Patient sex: F
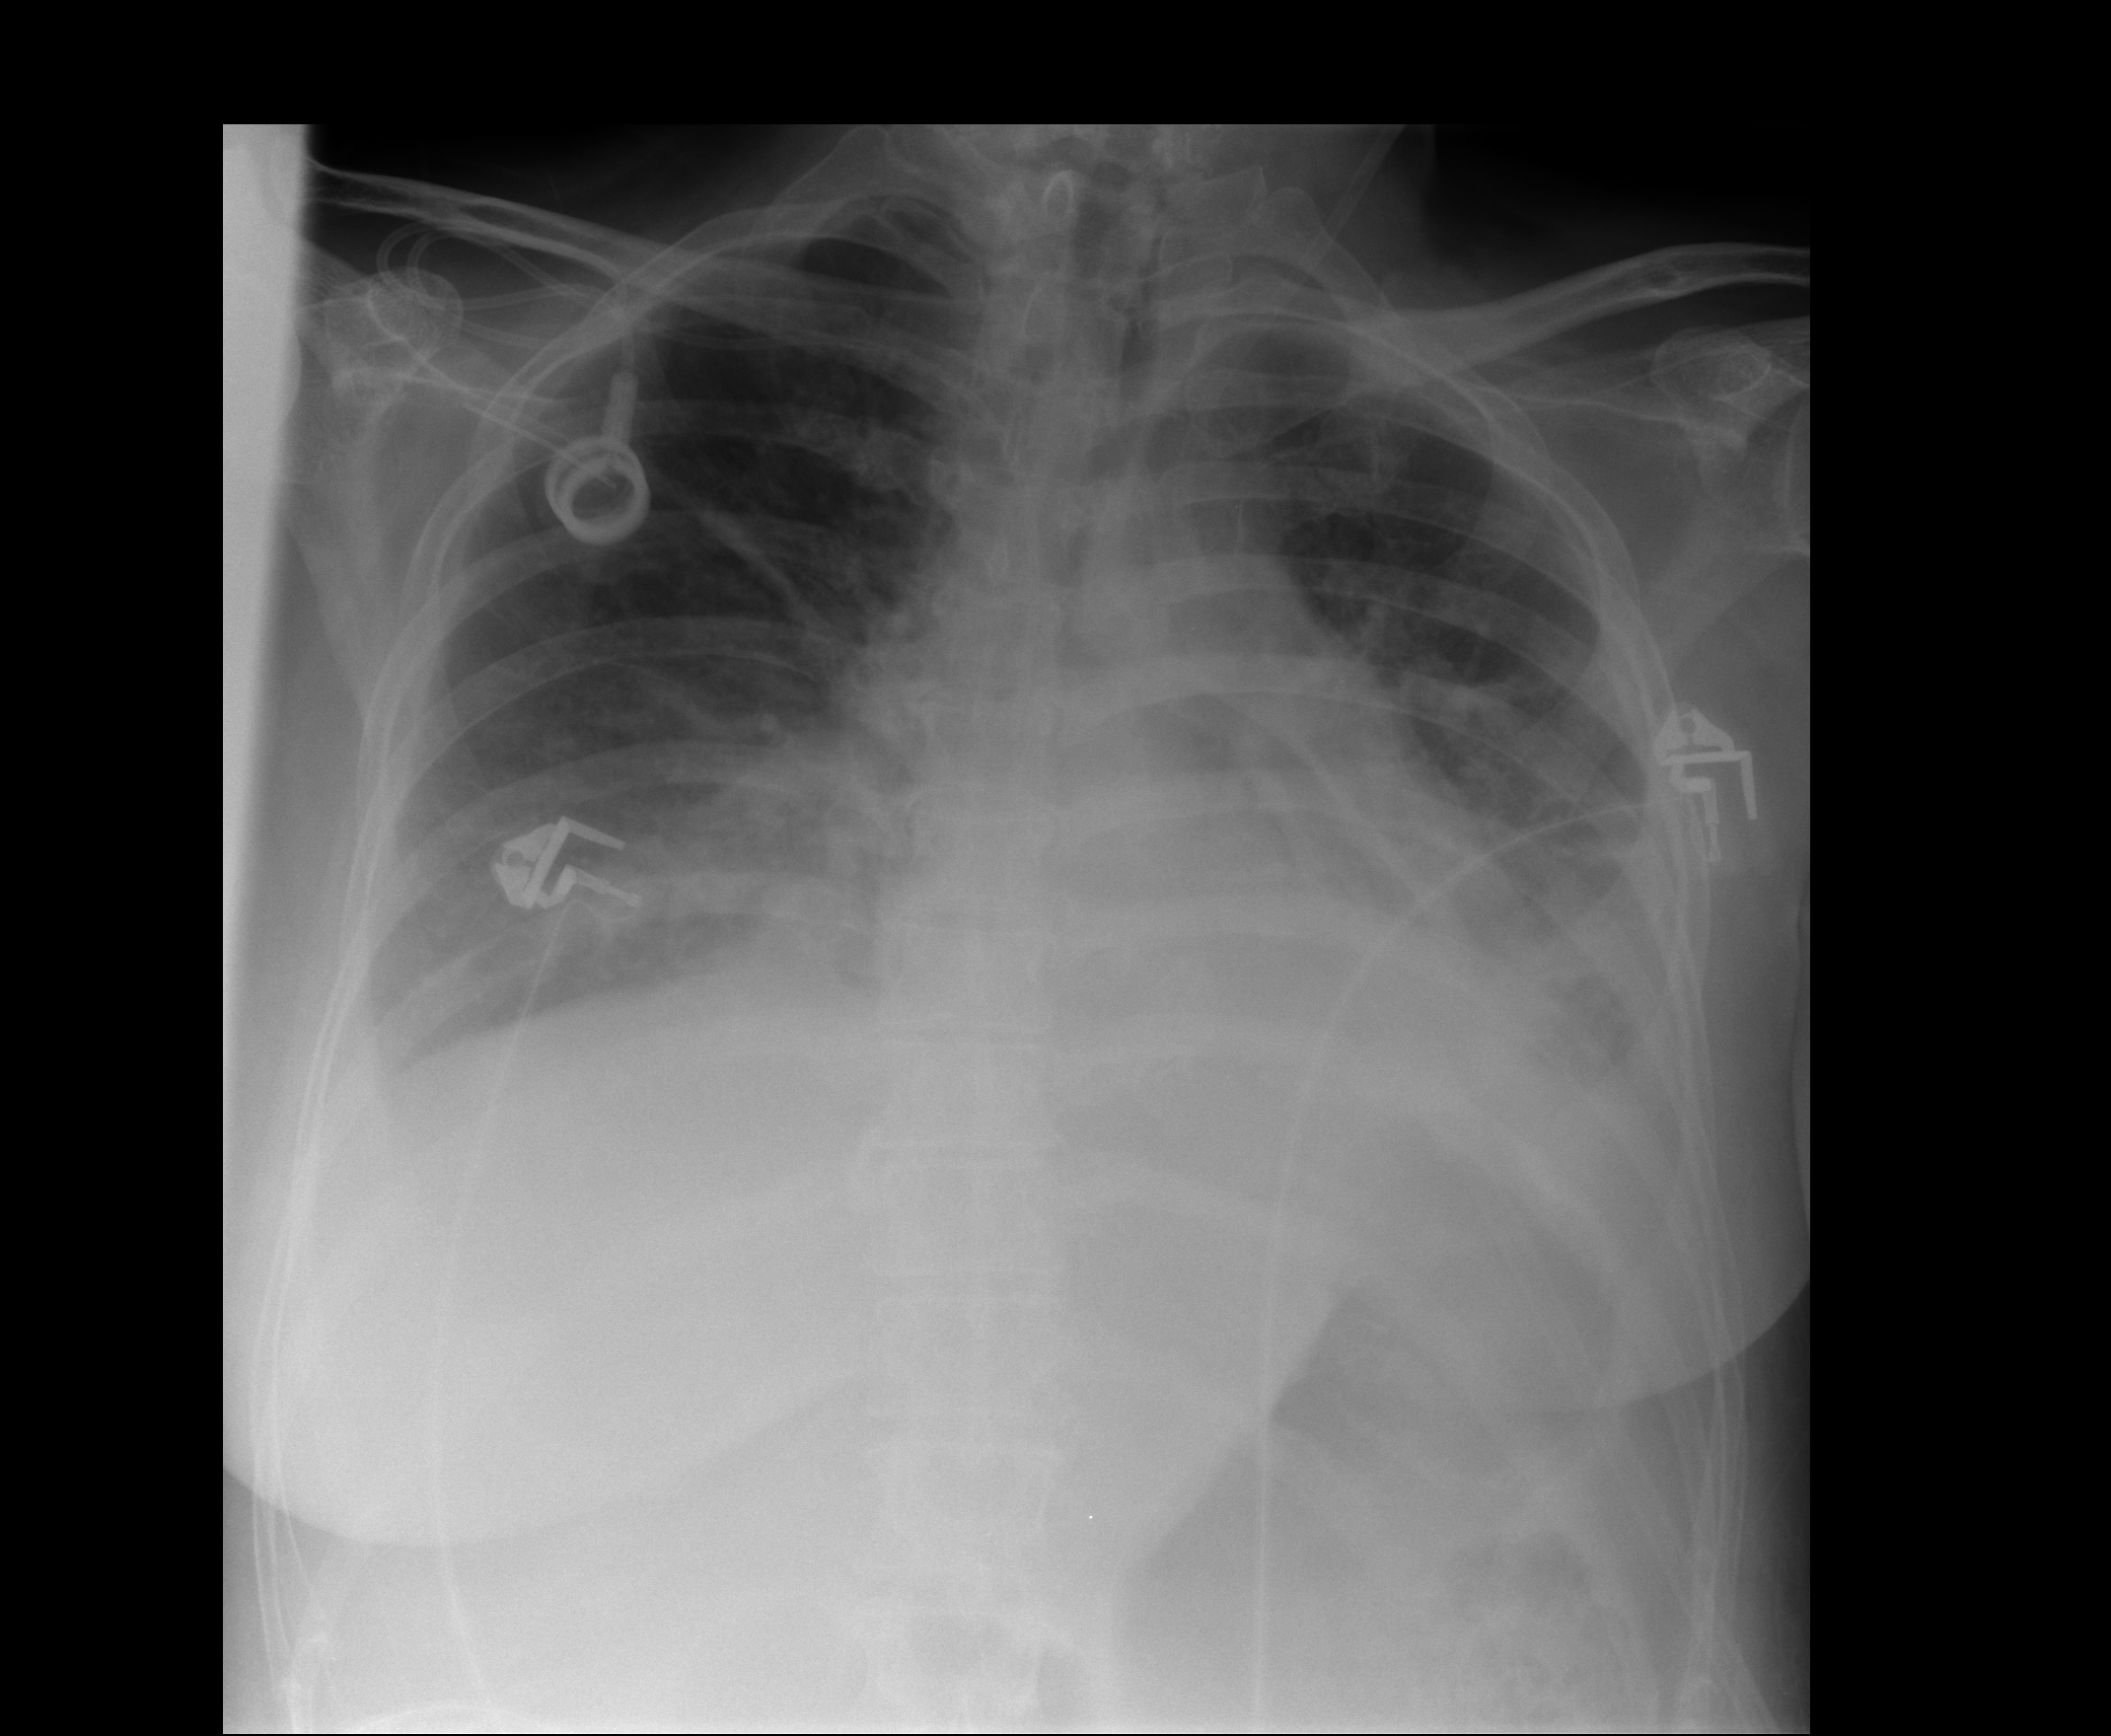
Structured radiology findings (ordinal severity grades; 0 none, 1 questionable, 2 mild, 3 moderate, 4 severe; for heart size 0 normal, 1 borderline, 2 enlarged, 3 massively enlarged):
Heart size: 1
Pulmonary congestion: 2
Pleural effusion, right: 2
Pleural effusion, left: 2
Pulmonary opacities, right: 0
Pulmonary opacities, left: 2
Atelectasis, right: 2
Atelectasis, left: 2